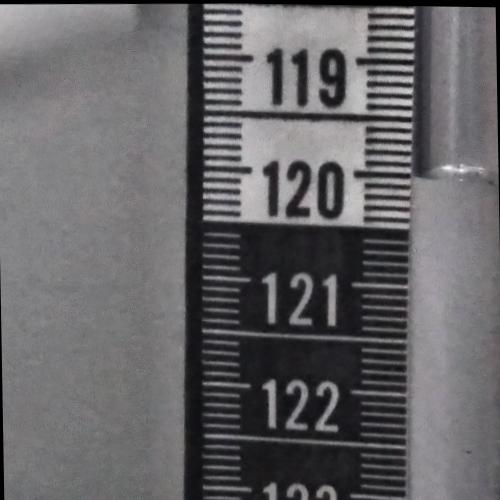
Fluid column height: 120.0 cm